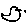
Label: bird